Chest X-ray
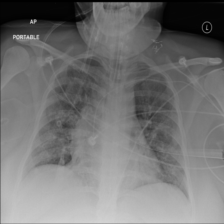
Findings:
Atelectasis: negative
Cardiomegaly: negative
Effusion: negative
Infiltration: positive
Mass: negative
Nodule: negative
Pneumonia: negative
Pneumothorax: negative
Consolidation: negative
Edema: positive
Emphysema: negative
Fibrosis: negative
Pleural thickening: negative
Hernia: negative